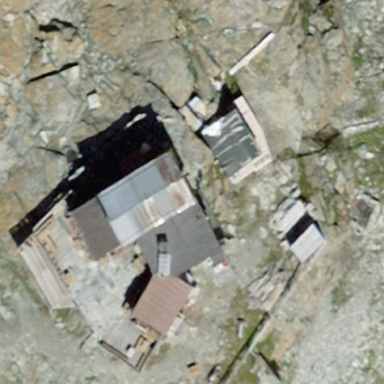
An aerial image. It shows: Hut.